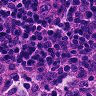
Metastatic tissue present: no